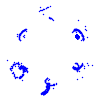
Particle: pion